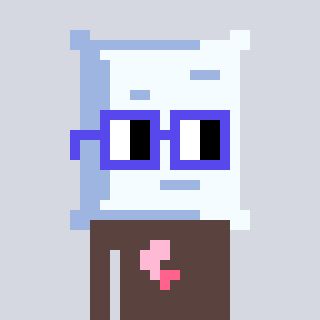
a pixel art character with square blue glasses, a pillow-shaped head and a darkbrown-colored body on a cool background